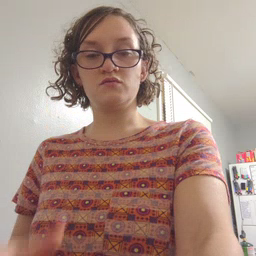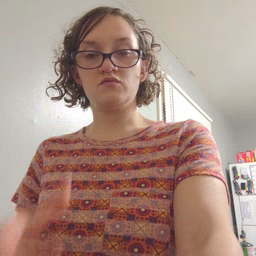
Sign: scissors